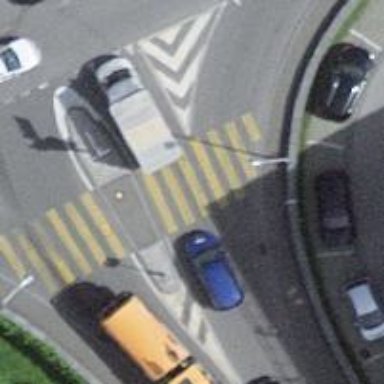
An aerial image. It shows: Uncontrolled zebra crossing with island. The crossing is marked with zebra stripes.